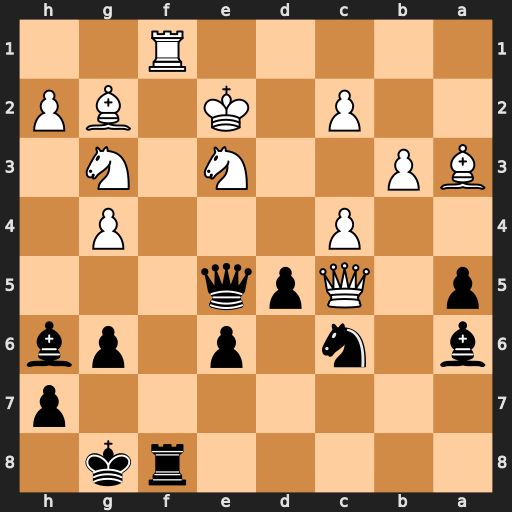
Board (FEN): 5rk1/7p/b1n1p1pb/p1Qpq3/2P3P1/BP2N1N1/2P1K1BP/5R2
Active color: b
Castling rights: -
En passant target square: -
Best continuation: Nd4+ Kd1 Rc8 Qe7 Qxe3 g5 Qxg5 Qxg5 Bxg5